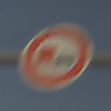
Verkehrszeichen: UeberholverbotKraftfahrzeuge
Umgebung: Outdoor, Suburban
Tageszeit: MorningAfternoon
Wetter: PartlyCloudy
Licht: Natural
Jahreszeit: NotSpecified
Kontrast: HighContrast